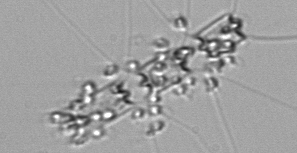
Label: Chaetoceros_didymus_TAG_external_flagellate